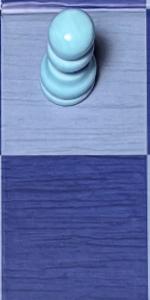
Label: Empty